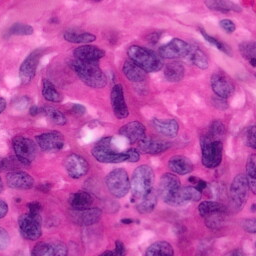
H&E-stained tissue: Pancreatic